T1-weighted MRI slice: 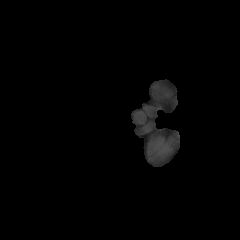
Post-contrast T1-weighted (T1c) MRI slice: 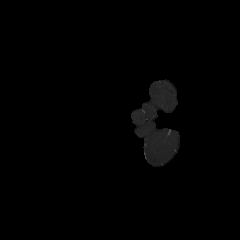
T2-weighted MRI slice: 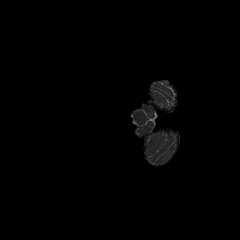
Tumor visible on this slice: no